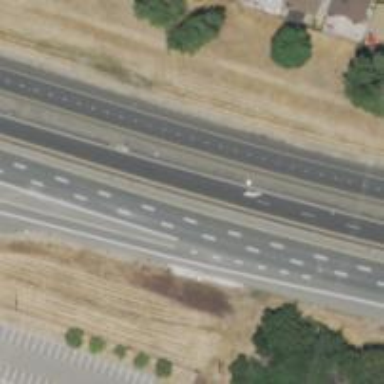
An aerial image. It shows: Motorway.